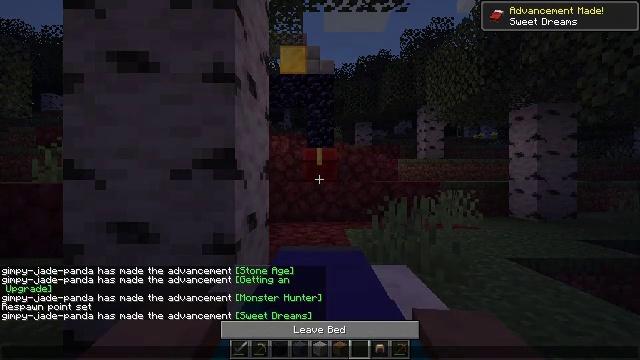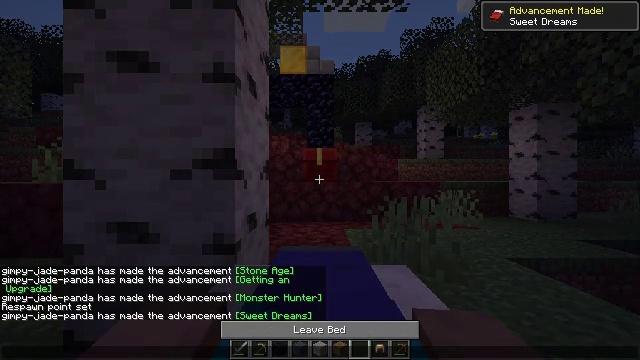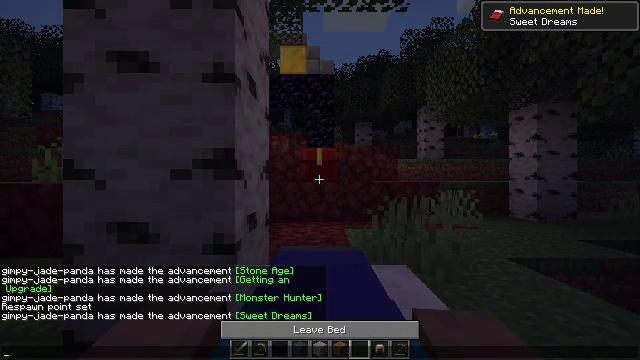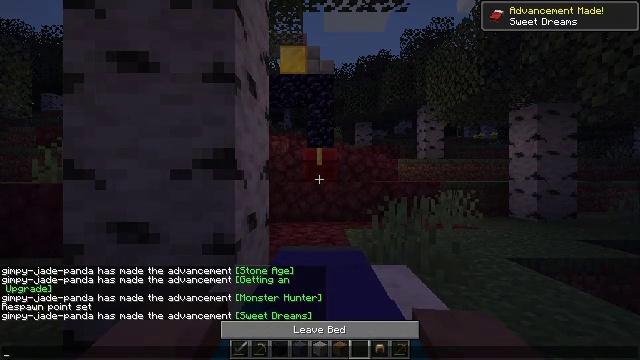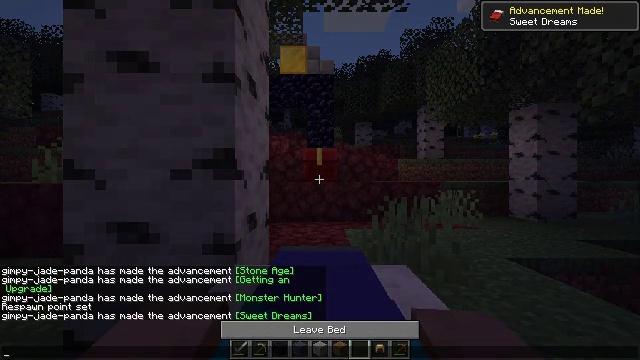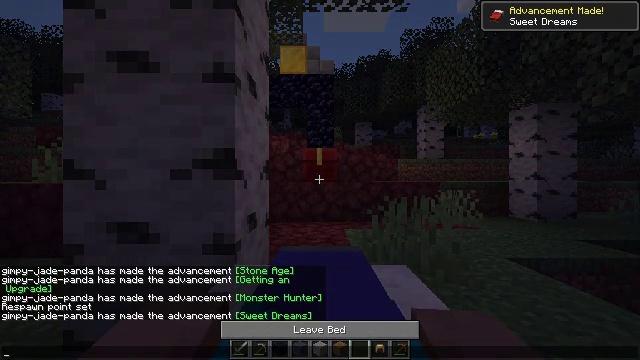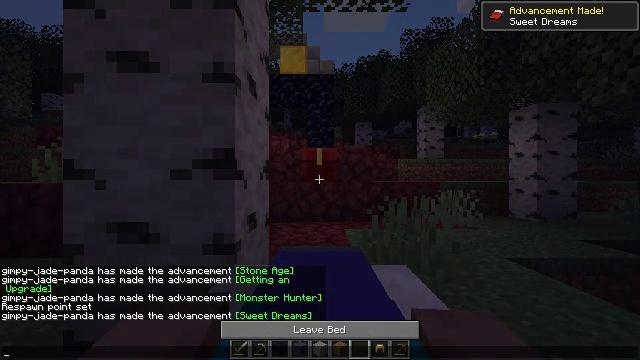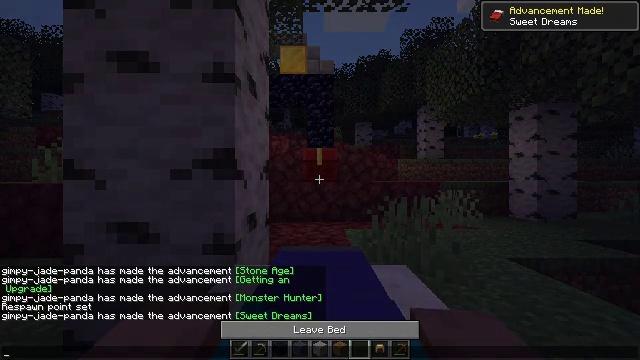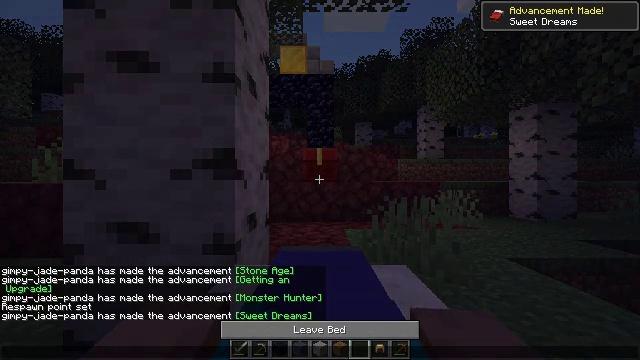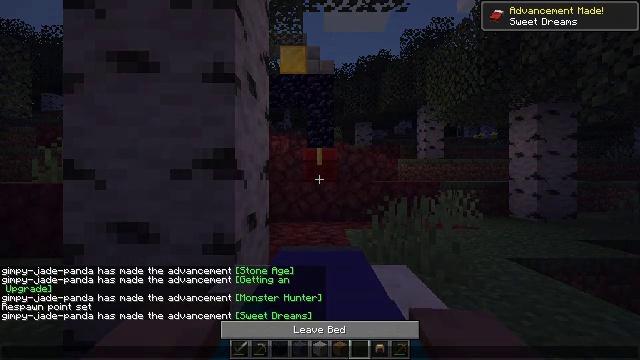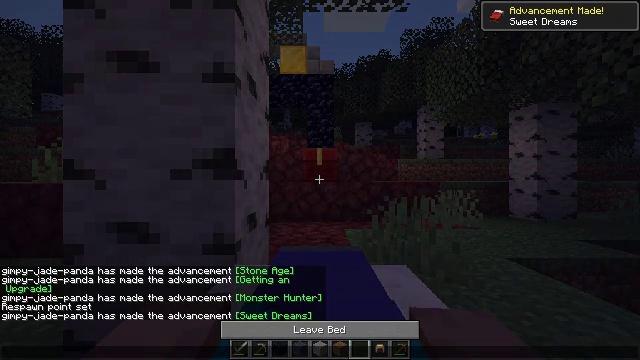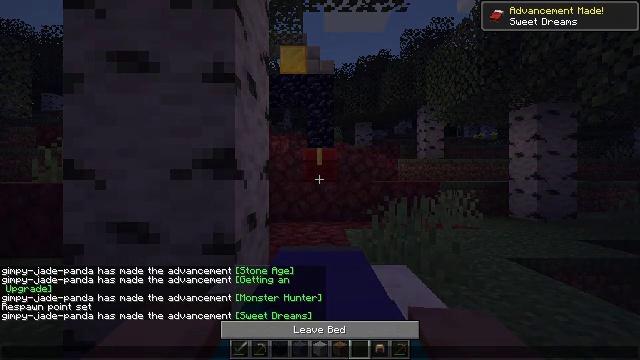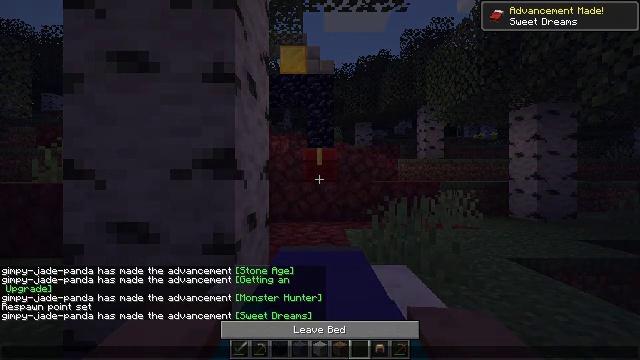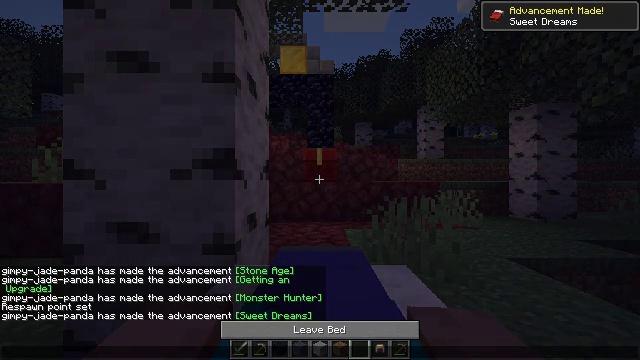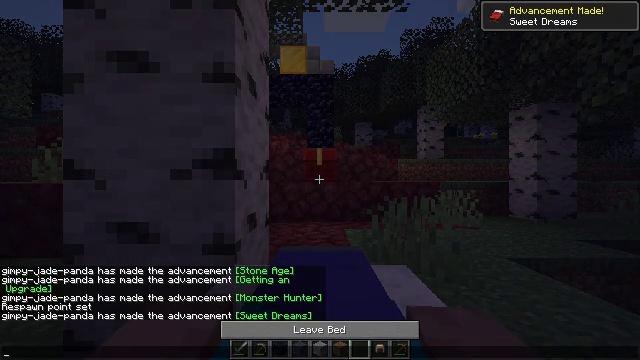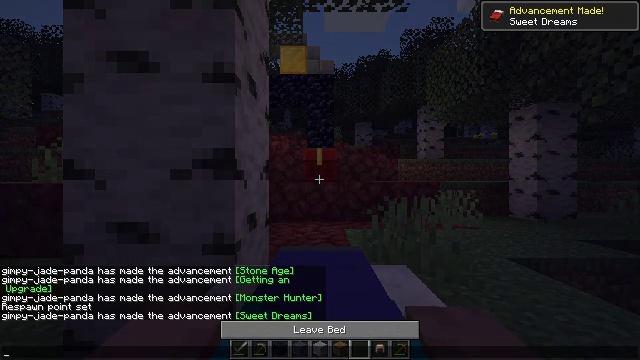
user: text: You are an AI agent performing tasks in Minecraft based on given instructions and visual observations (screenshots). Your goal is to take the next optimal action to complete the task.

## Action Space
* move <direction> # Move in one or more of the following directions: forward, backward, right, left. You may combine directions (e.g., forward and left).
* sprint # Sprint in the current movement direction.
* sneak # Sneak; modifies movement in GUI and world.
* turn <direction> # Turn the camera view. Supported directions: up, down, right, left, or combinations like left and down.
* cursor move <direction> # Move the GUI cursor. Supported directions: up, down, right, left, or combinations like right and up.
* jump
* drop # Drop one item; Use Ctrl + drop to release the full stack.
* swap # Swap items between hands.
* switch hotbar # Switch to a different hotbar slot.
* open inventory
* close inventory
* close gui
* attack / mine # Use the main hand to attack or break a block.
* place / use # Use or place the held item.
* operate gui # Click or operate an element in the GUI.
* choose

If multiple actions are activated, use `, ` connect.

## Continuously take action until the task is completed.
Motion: motion action
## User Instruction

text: Attack the chest to pick it up.
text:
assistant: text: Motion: no_op
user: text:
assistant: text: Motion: no_op
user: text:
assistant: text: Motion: no_op
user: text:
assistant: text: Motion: no_op
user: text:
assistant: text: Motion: no_op
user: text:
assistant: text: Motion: no_op
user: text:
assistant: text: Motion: no_op
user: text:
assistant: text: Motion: no_op
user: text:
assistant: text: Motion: no_op
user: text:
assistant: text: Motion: no_op
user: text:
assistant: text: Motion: no_op
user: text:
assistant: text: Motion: no_op
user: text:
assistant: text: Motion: no_op
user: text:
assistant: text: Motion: no_op
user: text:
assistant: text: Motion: no_op
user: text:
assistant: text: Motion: no_op
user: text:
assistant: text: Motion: no_op
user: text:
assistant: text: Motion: no_op
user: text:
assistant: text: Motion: no_op
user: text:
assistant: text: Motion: no_op
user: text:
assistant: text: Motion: no_op
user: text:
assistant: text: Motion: no_op
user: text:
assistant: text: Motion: no_op
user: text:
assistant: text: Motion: no_op
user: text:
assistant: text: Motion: no_op
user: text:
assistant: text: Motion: no_op
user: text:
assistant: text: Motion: no_op
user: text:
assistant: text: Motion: no_op
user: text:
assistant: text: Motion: no_op
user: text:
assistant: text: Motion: no_op